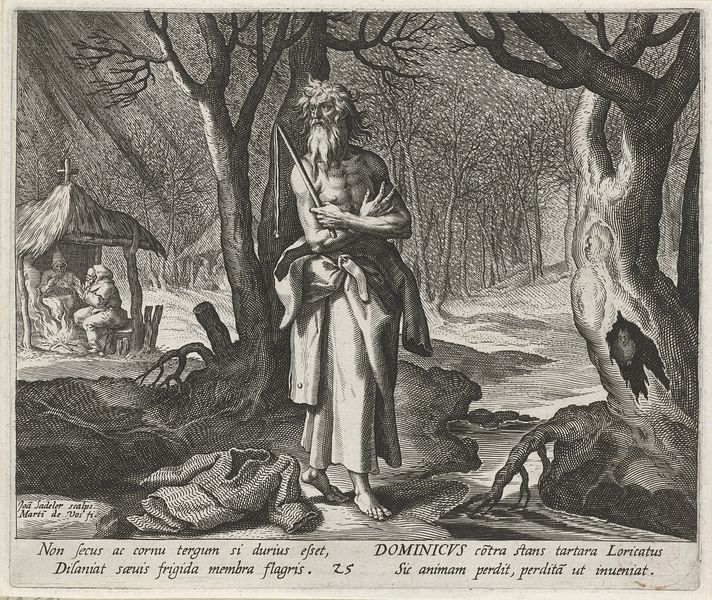
Titel: Heilige Dominicus Loricatus als kluizenaar
Künstler: Johann (I) Sadeler
Standort: Amsterdam
Institution: Rijksmuseum
Schlagwörter: baum, feuer, lendenschurz, mann, nackt, wasser, bäume, menschen, äste, schwarz, weiss, zeichnung, gürtel, weg, bart, hemd, ast, bach, hütte, haare, mantel, höhle, wald, schrift, stab, fuss, kreuz, strahlen, druck, schwarzweiss, radierung, lithografie, römer, wurzeln, christus, stall, kupferstich, eule, stumpf, latein, geißel, büßer, lothografie